Question: <URL>
After a day of research, still couldn't solve the issue.
Server is Online, using site in using
Windows 8-64bit, python34, Wamp server apache 64bit
Inside conf:
'''
Listen 8080
NameVirtualHost 127.0.0.1:8080
<VirtualHost *:8080>
ServerAdmin admin@hotmail.com
ServerName 192.168.0.101:8080
DocumentRoot "C:/wamp/www/venv/testweb10/testweb10"
</VirtualHost>
WSGIScriptAlias / "C:/wamp/www/venv/testweb10/testweb10/wsgi.py"
WSGIPythonPath "C:/wamp/www/venv/Lib/site-packages"
<Directory "C:/wamp/www/venv/testweb10">
<Files wsgi.py>
Order deny,allow
Require all granted
</Files>
</Directory>
'''
'''
DEBUG = True
ALLOWED_HOSTS = ['testweb10']
'''
'''
127.0.0.1 testweb10
'''
I am suspecting if python compatibility issue
User variables path:
'''
C:\WINDOWS\system32;C:\Python34;C:\Python34\python.exe;C:\Python34\Scripts;C:\Python34\Lib\site-packages\djangoin;
'''

Please Help
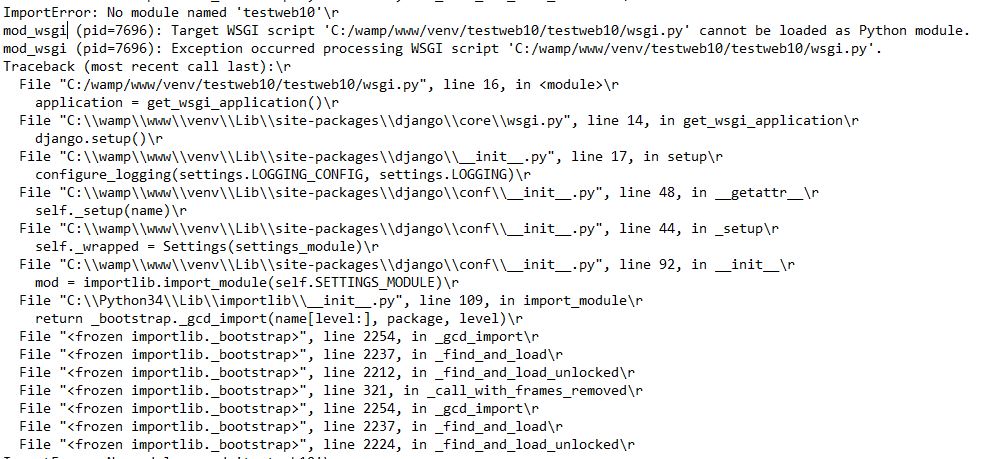
Answer: Do you have a reference to your virtualenv in your wsgi.py? Here is a template I use on Linux for example:
'''
import site
site.addsitedir('/home/mysite/venv/lib/python2.7/site-packages')
import os
import sys
sys.path.append('/home/mysite/mysite')
os.environ['DJANGO_SETTINGS_MODULE'] = 'mysite.settings'
import django.core.handlers.wsgi
application = django.core.handlers.wsgi.WSGIHandler()
'''
This is Django 1.6 btw. Django 1.7 has some differences in the wsgi.py
For Django 1.7 the last two lines are:
'''
from django.core.wsgi import get_wsgi_application
application = get_wsgi_application()
'''